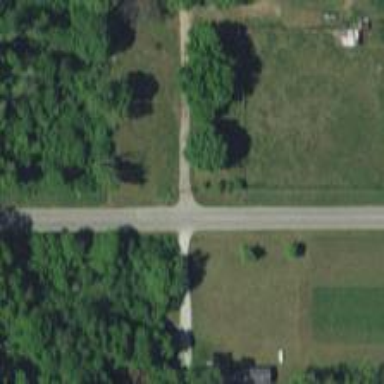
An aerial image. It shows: Driveway.